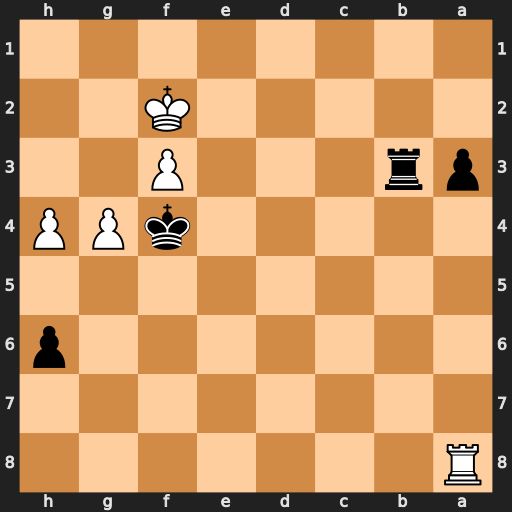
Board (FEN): R7/8/7p/8/5kPP/pr3P2/5K2/8
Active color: b
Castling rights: -
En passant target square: -
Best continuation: Rb2+ Ke1 a2